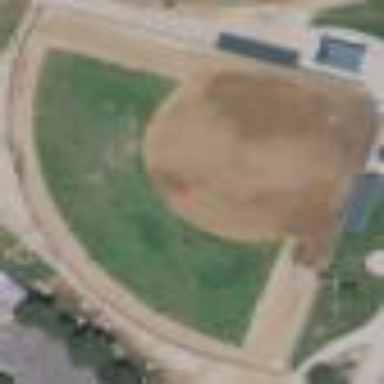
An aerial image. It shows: Baseball pitch for leisure and sports activities.